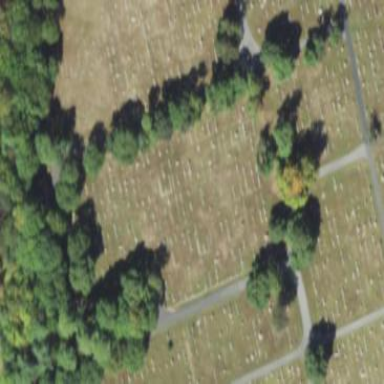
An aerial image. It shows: Cemetery.